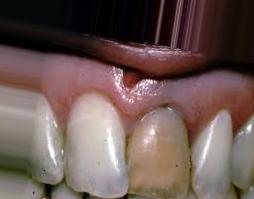
Condition: Tooth Discoloration